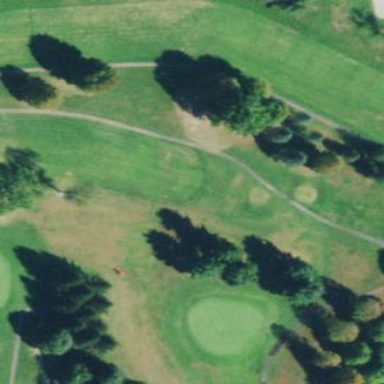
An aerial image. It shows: Grassy area designated as golf fairway.